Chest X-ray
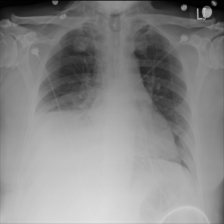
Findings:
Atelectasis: positive
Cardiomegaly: negative
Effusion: negative
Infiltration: negative
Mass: negative
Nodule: negative
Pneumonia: negative
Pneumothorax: negative
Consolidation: negative
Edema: negative
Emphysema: negative
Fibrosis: negative
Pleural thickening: negative
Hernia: negative